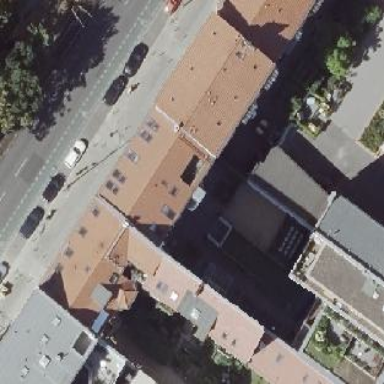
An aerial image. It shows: Building with apartments featuring grey exterior. The roof is made of red roof tiles with gambrel shape.